Question: I'm trying to localize the name of an app while still being able to append a string depending on the build configuration. So currently it is set up as:
'''
<key>CFBundleDisplayName</key>
<string>${PRODUCT_NAME}${BUNDLE_DISPLAY_NAME_SUFFIX}</string>
'''
That setting is defined as:

This way we can add the suffix to the app for our different beta builds. The problem is that when we try to localize the app display name in the localized 'InfoPlist.strings' like so
'''
CFBundleDisplayName = "Localized App Name";
'''
We overwrite the value stored in the 'Info.plist', and lose the suffix character. Is there any good way around this? We would like to avoid having multiple 'Info.plist' files.
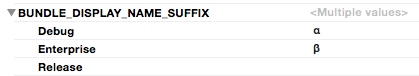
Answer: You will need a custom script to do this. Here is one that is working for me
'''
PREFIX_IDENTIFIER="=com.mycompany.bundlenameprefix="
PREFIX=""
if [ $CONFIGURATION == "Debug" ]
then
PREFIX="a "
fi
if [ $CONFIGURATION == "Enterprise" ]
then
PREFIX="b "
fi
for i in 'dirname "${TARGET_BUILD_DIR}/${INFOPLIST_PATH}"'/*.lproj/InfoPlist.strings
do
plutil -convert json "$i"
sed -i -e "s/${PREFIX_IDENTIFIER}/${PREFIX}/g" "$i"
plutil -convert binary1 "$i"
done
'''
Then in your InfoPlist.strings add a prefix to the bundle name like so
'''
CFBundleDisplayName = "=com.mycompany.bundlenameprefix=My App";
'''